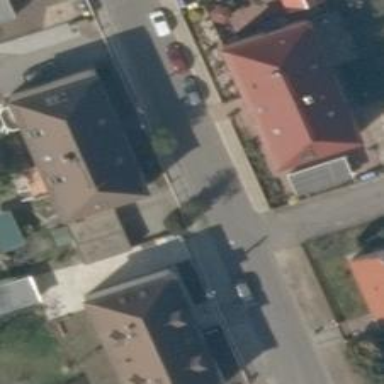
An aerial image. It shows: Residential road with sidewalks on both sides.